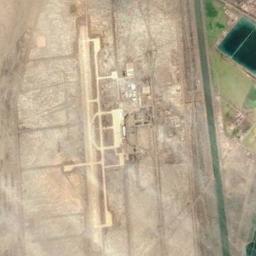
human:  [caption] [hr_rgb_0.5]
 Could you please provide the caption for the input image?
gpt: The airport is divided into two triangular areas by several runways .

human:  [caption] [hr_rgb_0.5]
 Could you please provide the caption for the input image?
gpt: There is an airport built in bare land next to the grass .

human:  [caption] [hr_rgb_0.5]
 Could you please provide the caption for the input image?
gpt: There are many buildings beside the runway of the airport .

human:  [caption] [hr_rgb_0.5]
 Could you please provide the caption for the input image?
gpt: An airport with some staggered runways in the vacant lot while the pool and lawn beside .

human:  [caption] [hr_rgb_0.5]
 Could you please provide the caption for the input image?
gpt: The road is straight and long at the airport .